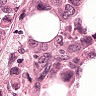
Metastatic tissue present: yes